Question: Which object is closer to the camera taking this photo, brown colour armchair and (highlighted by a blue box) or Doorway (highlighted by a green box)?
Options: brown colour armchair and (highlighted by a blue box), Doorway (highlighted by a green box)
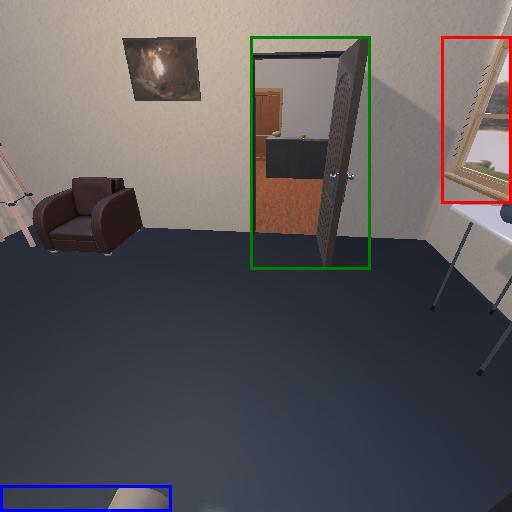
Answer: brown colour armchair and (highlighted by a blue box)